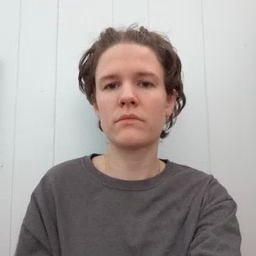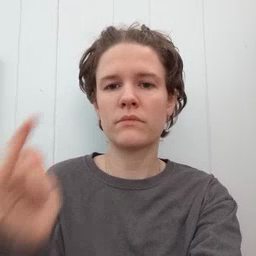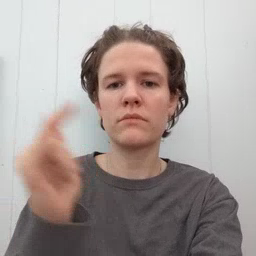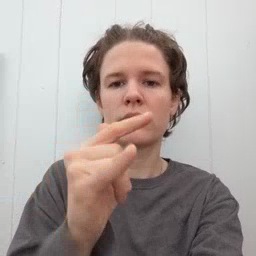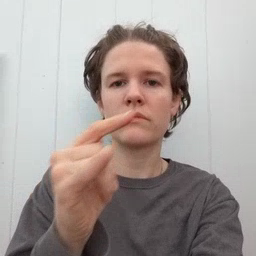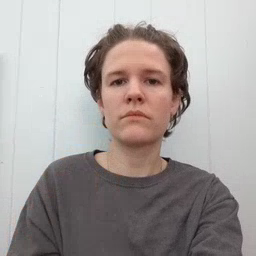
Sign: airplane